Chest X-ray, AP view. Patient: 25 years old, sex M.
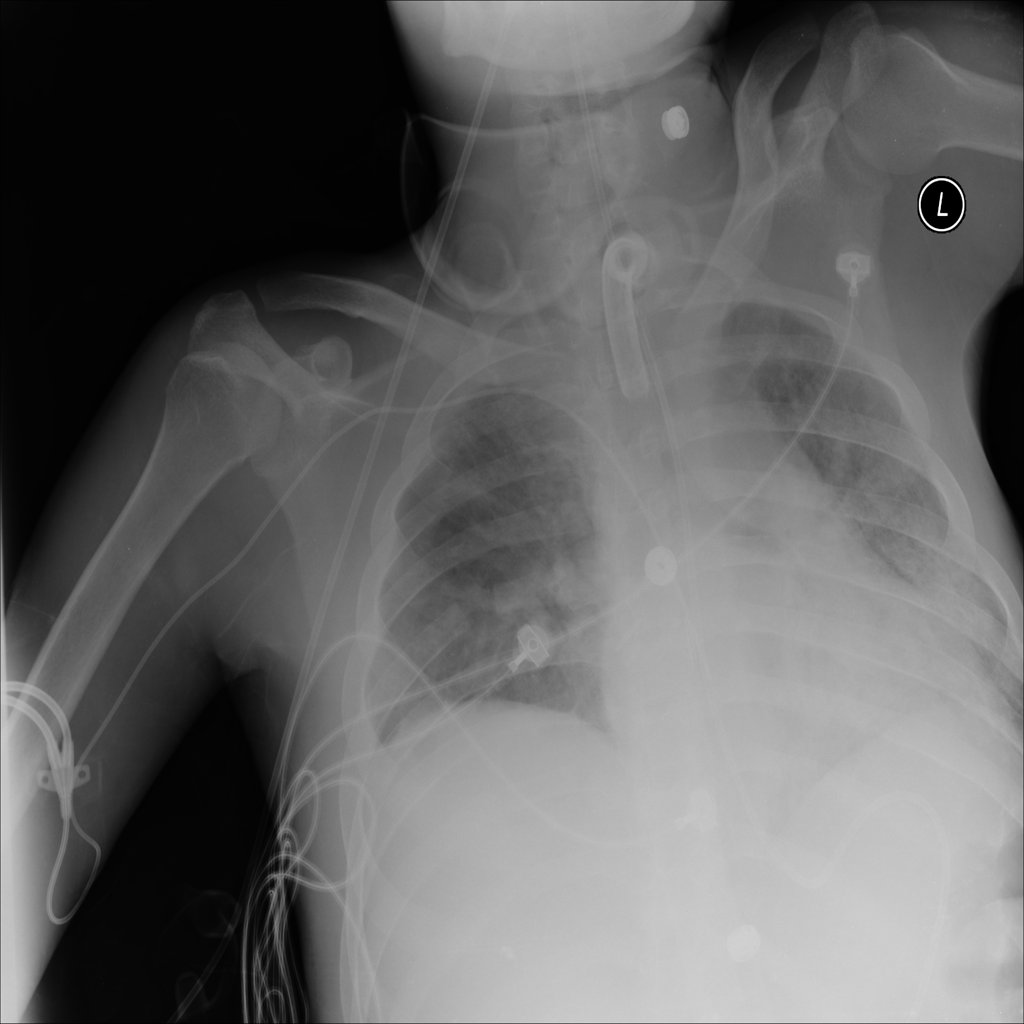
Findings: Infiltration